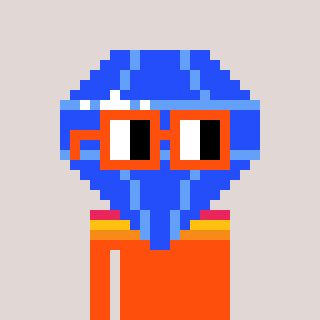
a pixel art character with square orange glasses, a blue diamond-shaped head and a orange-colored body on a warm background